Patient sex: M
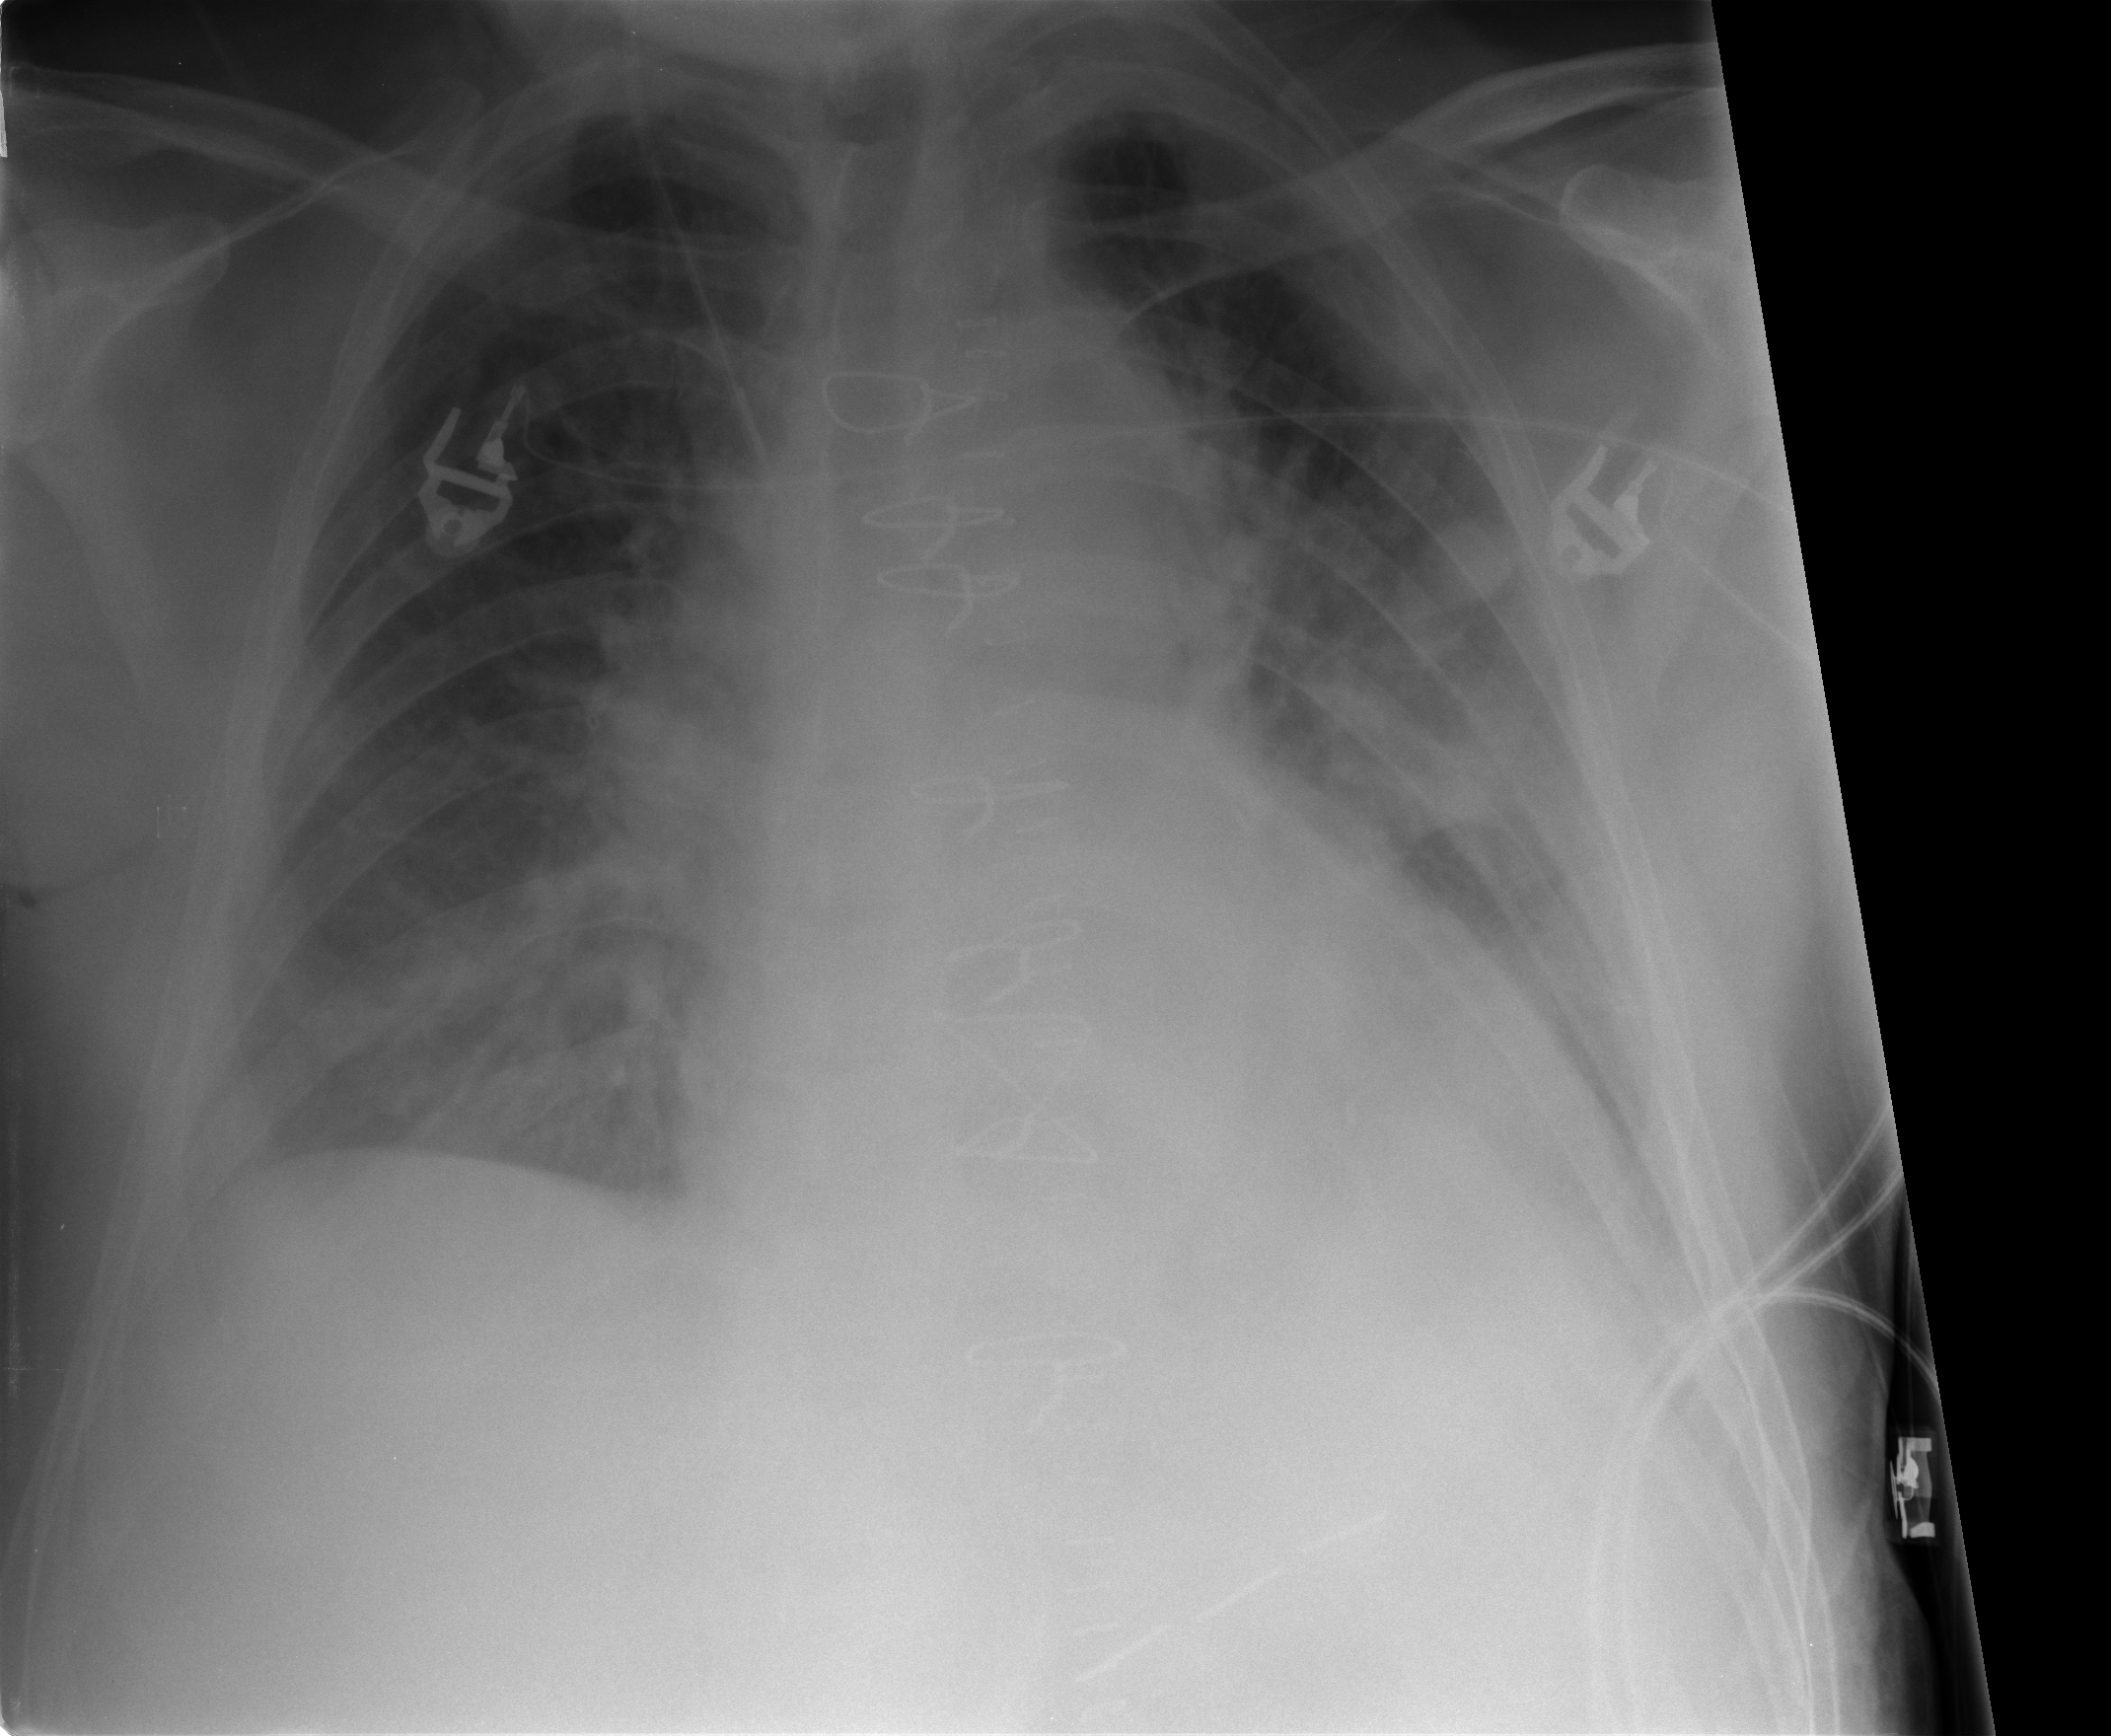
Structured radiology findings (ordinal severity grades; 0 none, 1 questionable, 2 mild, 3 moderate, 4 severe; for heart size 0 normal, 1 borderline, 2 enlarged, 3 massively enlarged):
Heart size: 2
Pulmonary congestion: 2
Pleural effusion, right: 0
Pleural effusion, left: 2
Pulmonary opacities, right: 0
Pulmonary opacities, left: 1
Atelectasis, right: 2
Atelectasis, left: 2